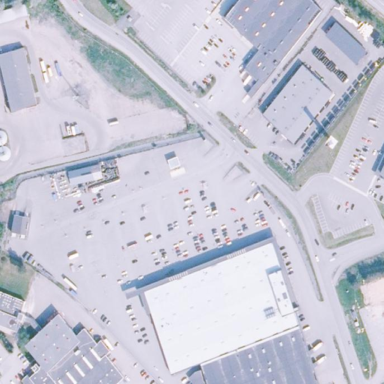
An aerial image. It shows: Retail area.